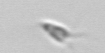
Label: Calciopappus